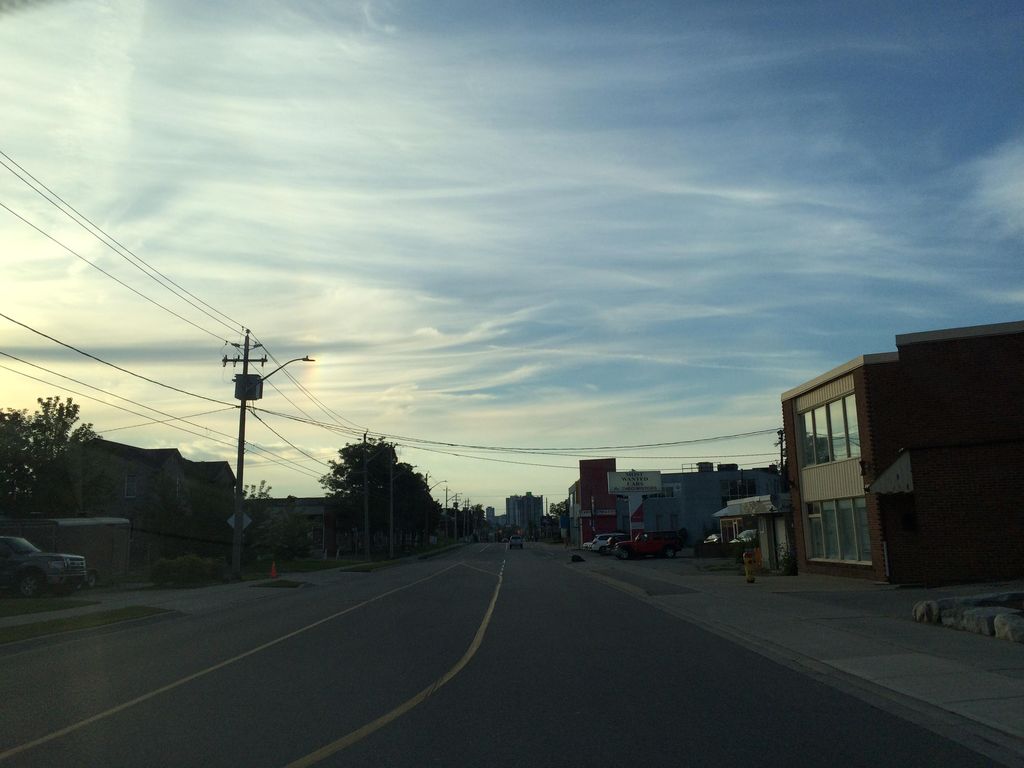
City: kitchener-waterloo